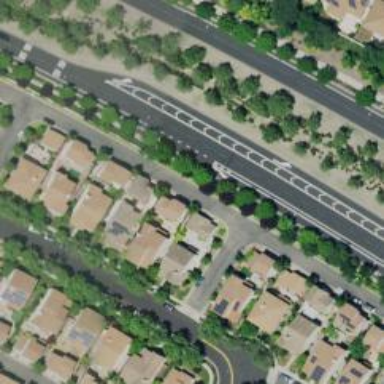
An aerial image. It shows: Secondary road with asphalt surface.